Question: I'm currently using the usually amazing 'appcompat-v7' library in my application and I'm trying to tint my 'CheckBoxes' without changing the Icon-Colors in the 'Toolbar' (like the back arrow or those three dots).
Following how it looks currently - as you can see not only the CheckBox is tinted pink, the back-arrow / three-dots are also tinted pink.

My code:
'''
<LinearLayout xmlns:android="http://schemas.android.com/apk/res/android"
android:layout_width="match_parent"
android:layout_height="match_parent"
android:background="@android:color/white"
android:orientation="vertical">
<android.support.v7.widget.Toolbar
android:id="@+id/toolbar"
android:layout_width="match_parent"
android:layout_height="?actionBarSize"
android:background="?colorPrimary"
android:elevation="4dp" />
<CheckBox
android:layout_width="wrap_content"
android:layout_height="wrap_content"
android:layout_margin="16dp"
android:text="My CheckBox" />
</LinearLayout>
'''
'''
<style name="AppTheme" parent="Theme.AppCompat.Light.NoActionBar">
<item name="colorPrimary">#FFC107</item>
<item name="colorPrimaryDark">#FFA000</item>
<item name="android:textColorPrimary">#FFF</item>
<item name="android:textColorSecondary">#FFF</item>
<item name="colorControlNormal">#E91E63</item>
</style>
'''
### Question
What do I need to change so that the Checkbox gets pink and the Toolbar-stuff keeps being white?
Side-Note:
I guess the main problem is that I simply can't find a page where every single appcompat attribute is described. It's basically just all-out trial and error since the names of those attributes are no clear indication.
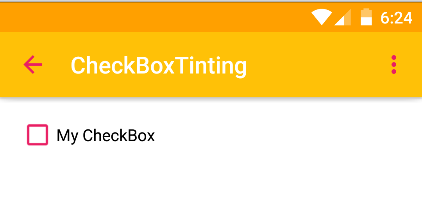
Answer: You're basically facing the same issue as described in <URL> question.
So the only thing you need to do is to create a 'Style' for your 'Toolbar' which uses an other theme as the 'Activity'.
'''
<style name="MyToolbarStyle">
<!-- potential other attributes -->
<item name="theme">@style/MyToolbarTheme</item>
</style>
<style name="MyToolbarTheme">
<!-- Used to tint the back arrow, menu and spinner arrow -->
<item name="colorControlNormal">#FFF</item>
</style>
'''
Add this Style to your Toolbar and your issue should be fixed (it is important not to use the theme directly):
'''
<android.support.v7.widget.Toolbar
android:id="@+id/toolbar"
style="@style/MyToolbarStyle"
android:layout_width="match_parent"
android:layout_height="?actionBarSize"
android:background="?colorPrimary"
android:elevation="4dp" />
'''